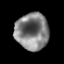
Tissue: prostate
Cell type: T cells
Senescence score: 0.3587
Nuclear area (px): 1195
Mean DAPI intensity: 128.822